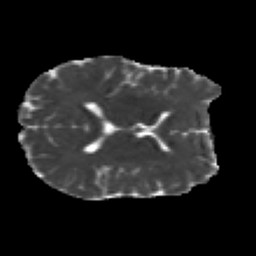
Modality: MD
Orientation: axial
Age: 27
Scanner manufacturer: siemens
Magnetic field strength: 3 T
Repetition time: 2.2 s
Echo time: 0.084 s